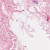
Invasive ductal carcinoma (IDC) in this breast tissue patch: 0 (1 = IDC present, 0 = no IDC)